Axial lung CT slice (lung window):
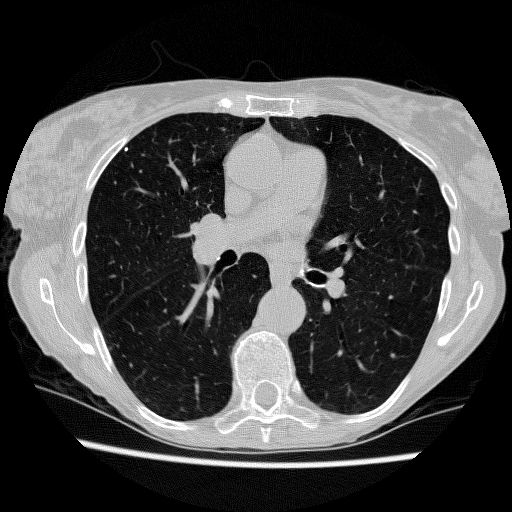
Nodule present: no